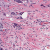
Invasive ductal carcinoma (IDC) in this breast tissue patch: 1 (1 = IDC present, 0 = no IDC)